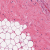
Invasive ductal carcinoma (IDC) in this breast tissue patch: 0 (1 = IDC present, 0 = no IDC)